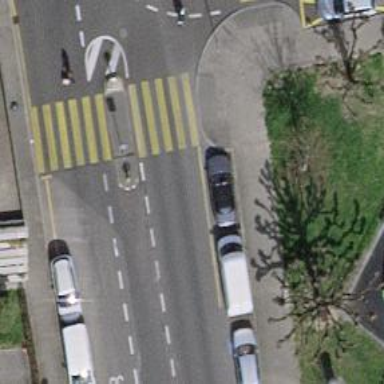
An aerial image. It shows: Kerb serving as barrier.